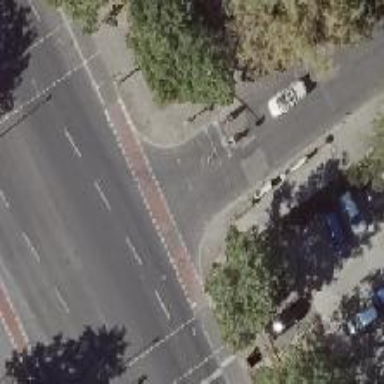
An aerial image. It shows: Crossing with traffic signals.